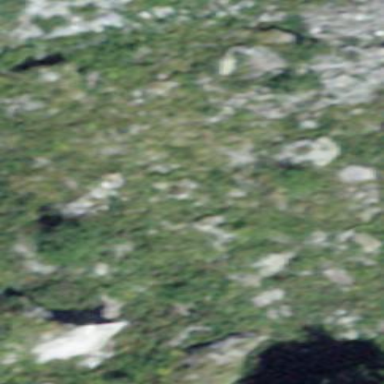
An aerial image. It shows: Natural scree.